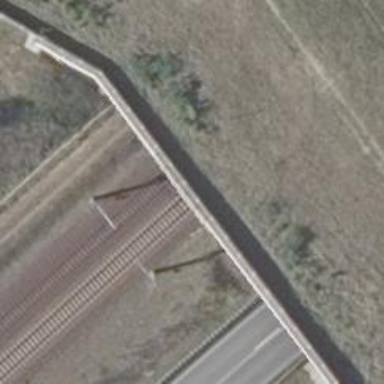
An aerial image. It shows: Railway tunnel with electrified contact lines.